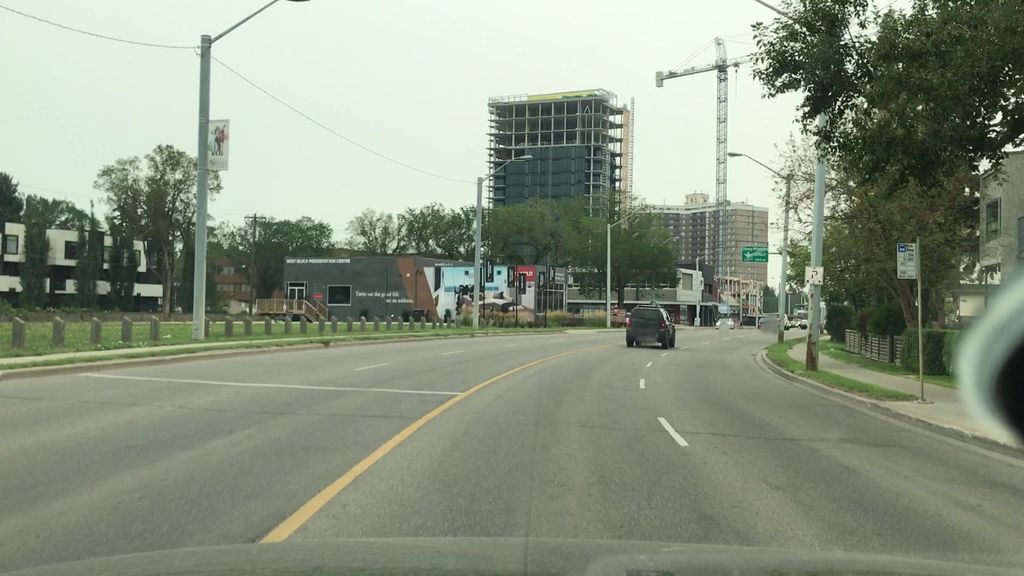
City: edmonton